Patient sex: M
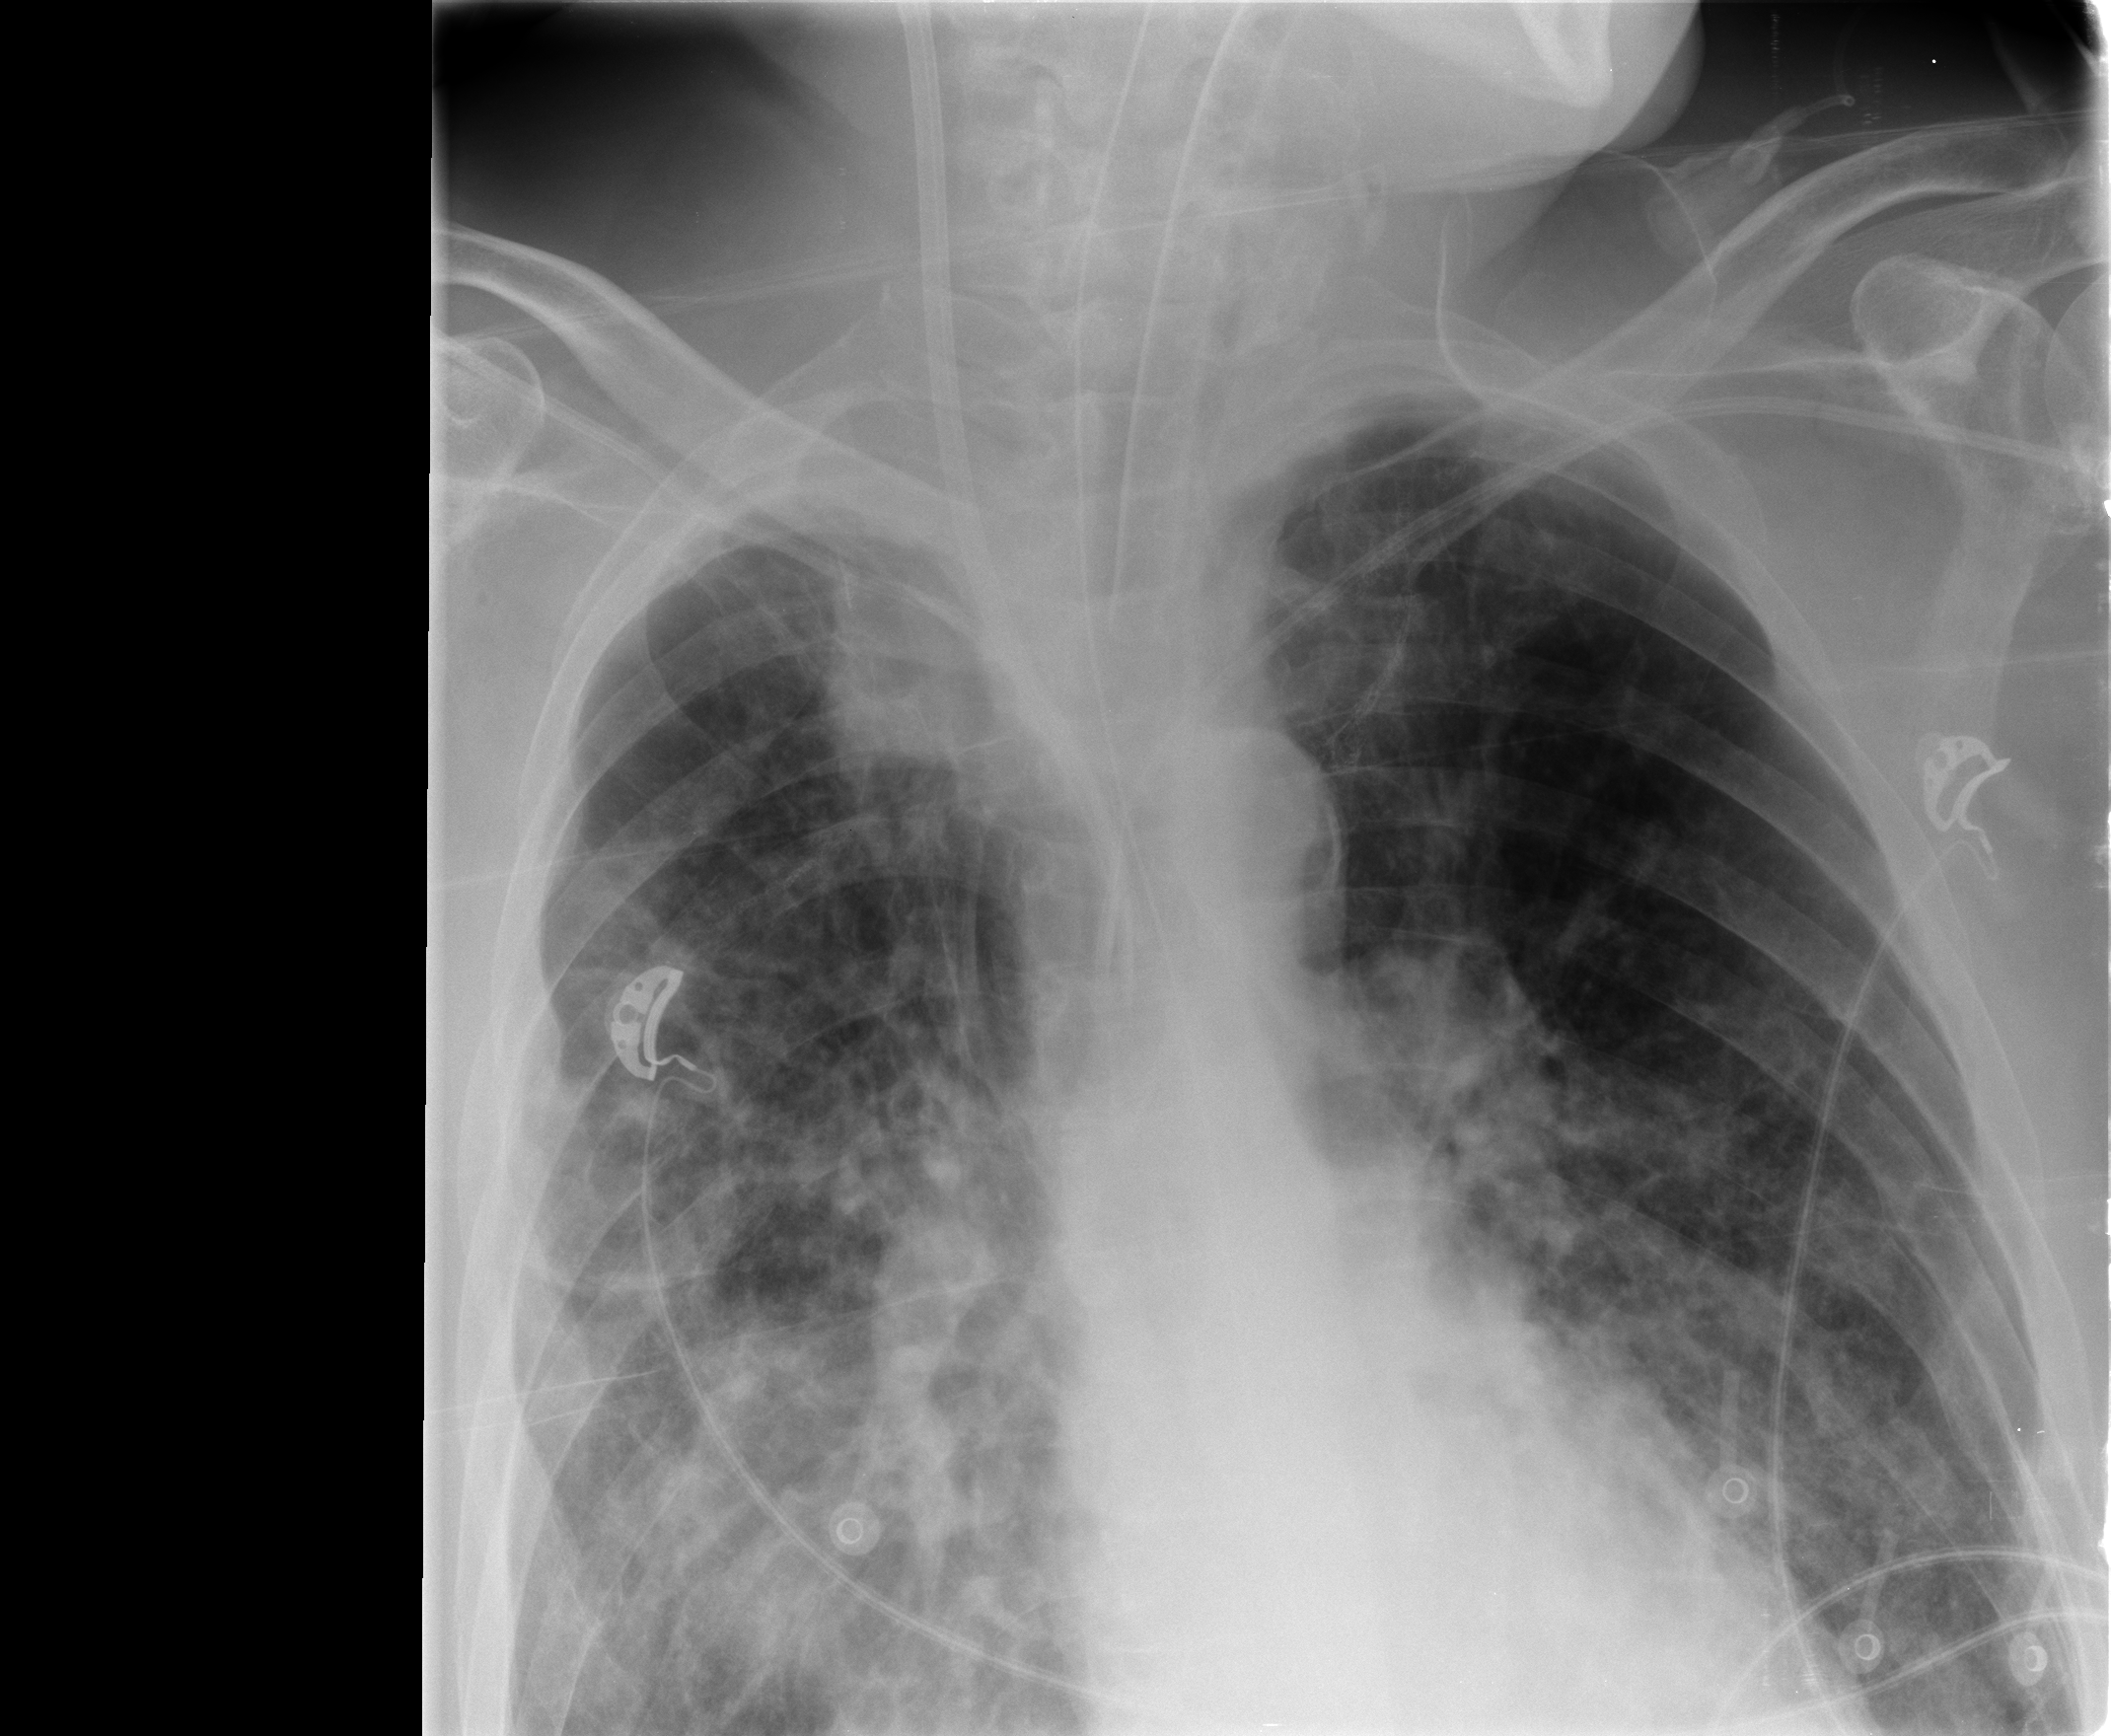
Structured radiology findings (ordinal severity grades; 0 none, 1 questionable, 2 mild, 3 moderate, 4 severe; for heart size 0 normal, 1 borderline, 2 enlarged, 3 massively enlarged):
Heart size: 0
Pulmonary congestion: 0
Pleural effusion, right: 0
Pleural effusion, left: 0
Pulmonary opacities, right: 3
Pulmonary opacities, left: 3
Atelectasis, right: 3
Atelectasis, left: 2